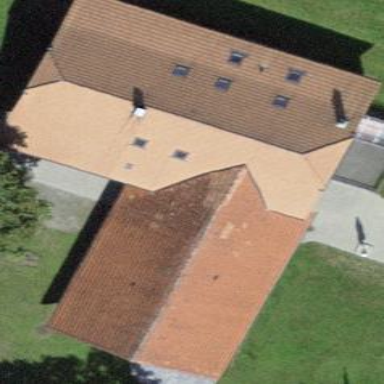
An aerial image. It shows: Detached building.